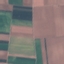
Land use / land cover class: AnnualCrop